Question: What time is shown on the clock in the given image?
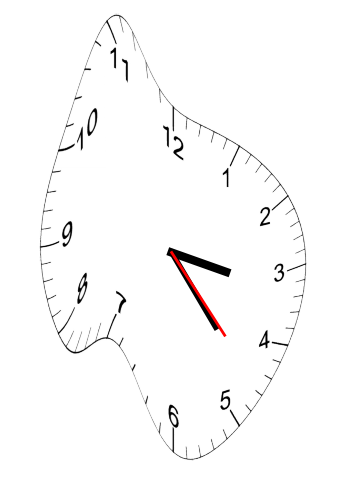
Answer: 03:23:23